Question: I've inherited a C++ project whose code lives on an XP SP3 virtual machine (yay).
For some reason, even though afxwin.h is included (and I included winbase.h for good measure), when I compile the application, I get a bunch of errors, the root ones are:
'''
error C2065: 'MEMORYSTATUSEX' : undeclared identifier
error C2065: 'GlobalMemoryStatusEx' : undeclared identifier
'''
I found the structure definition on MSDN, so that solved part of my issue (even though this is defined in winbase, it's not coming through for some reason).
'''
typedef struct _MEMORYSTATUSEX {
DWORD dwLength;
DWORD dwMemoryLoad;
DWORDLONG ullTotalPhys;
DWORDLONG ullAvailPhys;
DWORDLONG ullTotalPageFile;
DWORDLONG ullAvailPageFile;
DWORDLONG ullTotalVirtual;
DWORDLONG ullAvailVirtual;
DWORDLONG ullAvailExtendedVirtual;
} MEMORYSTATUSEX, *LPMEMORYSTATUSEX;
'''
But that still gives me the issue with GlobalMemoryStatusEx. I tried putting the function definition in the header, which then gave me an unresolved external symbol error.
'''
WINBASEAPI BOOL WINAPI GlobalMemoryStatusEx( LPMEMORYSTATUSEX lpBuffer);
error LNK2001: unresolved external symbol "__declspec(dllimport) int __stdcall GlobalMemoryStatusEx(struct _MEMORYSTATUSEX *)" (__imp_?GlobalMemoryStatusEx@@YGHPAU_MEMORYSTATUSEX@@@Z)
'''
Kernel32.lib is included in the compiler commands, so I'm not sure why this isn't working. I thought maybe the function was deprecated, however I can get this to run just fine in VS2013 on a Windows 7 machine, so it's not that. I think it has something to do with the fact that winbase isn't being recognized, but I haven't worked with C++ for 15 years, so I'm unsure where to start.
Any ideas?
I doubt many people are interested in the solution, but here it is nonetheless!
I finally found the "Windows Server 2003 SP1 SDK" <URL>. I then had to add directories to the Tools->Options within VS6.0, and move them to the top of the list.
And finally, I got to see 'PROGRAM.exe - 0 error(s)'

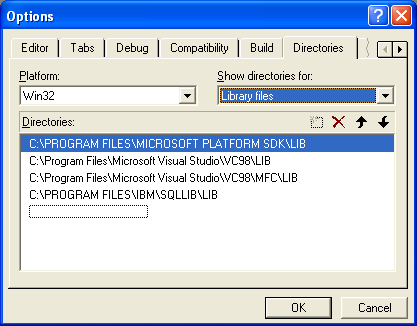
Answer: You should install an SDK that was released after VC 6 and that is new enough to include 'GlobalMemoryStatusEx' but old enough to work with VC 6.
The SDK that is shipped with VC 6 is too old to include 'GlobalMemoryStatusEx'.
Or, in my opinion the much better way: upgrade to a newer up-to-date version of Visual Studio (Visual Studio Express Editions can be downloaded for free.).